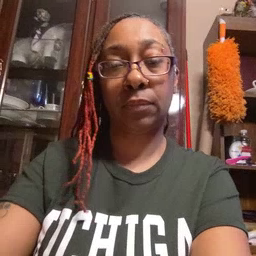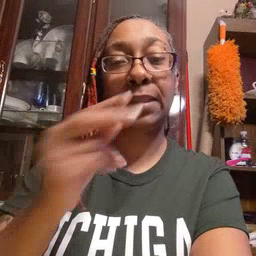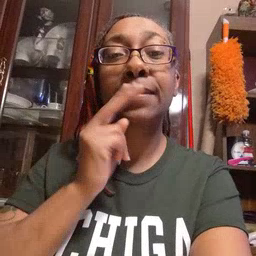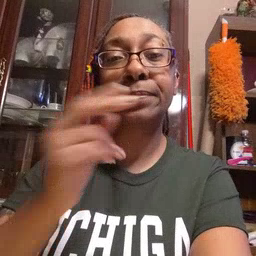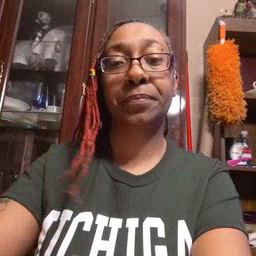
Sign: kiss